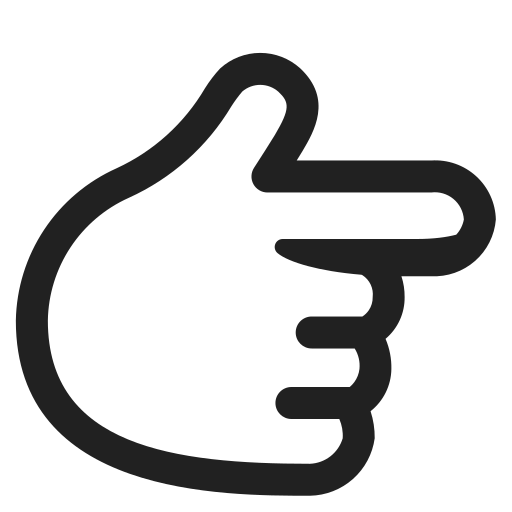
backhand index pointing right high contrast default